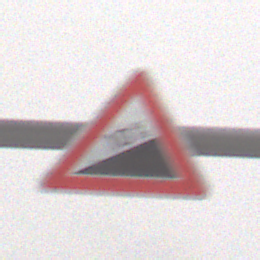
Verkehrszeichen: Steigung10
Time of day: Midday
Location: Outdoor (Nature)
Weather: Overcast
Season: Winter
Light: Natural